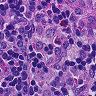
Metastatic tissue present: no